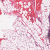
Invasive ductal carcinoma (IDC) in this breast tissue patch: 0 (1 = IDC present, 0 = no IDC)